Question:
The "sun is red" should align to the top of the image, and "2pm" should align to the bottom. Why don't attributes layout_alignTop and layout_alignBottom work as documented?
'''
<RelativeLayout
android:layout_width="fill_parent"
android:layout_height="wrap_content"
android:layout_margin="9dp">
<ui.RoundedImageView
android:id="@+id/img_user"
android:layout_width="wrap_content"
android:layout_height="wrap_content"
android:layout_marginRight="9dp"
st:cornerRadius="3"
android:background="@drawable/black_rounded3" />
<TextView
android:id="@+id/uname"
android:layout_toRightOf="@id/img_user"
android:layout_alignTop="@id/img_user"
android:layout_width="wrap_content"
android:layout_height="wrap_content"
android:textColor="#000000"
android:textStyle="bold" />
<TextView
android:id="@+id/time"
android:layout_toRightOf="@id/img_user"
android:layout_alignBottom="@id/img_user"
android:layout_width="wrap_content"
android:layout_height="wrap_content"
android:textColor="#909191" />
<LinearLayout
android:id="@+id/layout_g"
android:layout_width="wrap_content"
android:layout_height="wrap_content"
android:layout_marginRight="9dp"
android:layout_marginLeft="9dp"
android:layout_alignParentRight="true"
android:clickable="true"
android:gravity="right">
<TextView
android:gravity="right"
android:layout_gravity="right"
android:id="@+id/gtext"
android:layout_width="wrap_content"
android:layout_height="wrap_content"
style="@style/text_detail" />
</LinearLayout>
</RelativeLayout>
'''
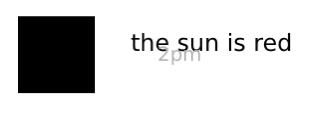
Answer: > Why don't attributes layout_alignTop and layout_alignBottom work as documented?
-> They do.
The problem is with the RoundedImageView object you're using. My guess is that it is onMeasure is not correct and is not returning proper value for where the top and bottom of itself is. With out knowing anything else about this RoundedImageView that you're using I can't really point you in a direction to get it fixed.
I changed your code to this:
'''
<RelativeLayout xmlns:android="http://schemas.android.com/apk/res/android"
android:layout_width="fill_parent"
android:layout_height="wrap_content"
android:layout_margin="9dp">
<ImageView
android:id="@+id/img_user"
android:layout_width="wrap_content"
android:layout_height="wrap_content"
android:layout_marginRight="9dp"
android:background="@drawable/black" />
<TextView
android:id="@+id/uname"
android:layout_toRightOf="@id/img_user"
android:layout_alignTop="@id/img_user"
android:layout_width="wrap_content"
android:layout_height="wrap_content"
android:textColor="#000000"
android:text="the sun is red"
android:textStyle="bold" />
<TextView
android:id="@+id/time"
android:layout_toRightOf="@id/img_user"
android:text="2pm"
android:layout_alignBottom="@id/img_user"
android:layout_width="wrap_content"
android:layout_height="wrap_content"
android:textColor="#909191" />
<LinearLayout
android:id="@+id/layout_g"
android:layout_width="wrap_content"
android:layout_height="wrap_content"
android:layout_marginRight="9dp"
android:layout_marginLeft="9dp"
android:layout_alignParentRight="true"
android:clickable="true"
android:gravity="right">
<TextView
android:gravity="right"
android:layout_gravity="right"
android:id="@+id/gtext"
android:layout_width="wrap_content"
android:layout_height="wrap_content"
/>
</LinearLayout>
</RelativeLayout>
'''
And it properly aligns the text. Here is screenshot: